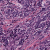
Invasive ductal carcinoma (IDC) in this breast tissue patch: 1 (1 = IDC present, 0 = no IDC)